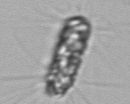
Label: Corethron_hystrix